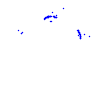
Particle: proton